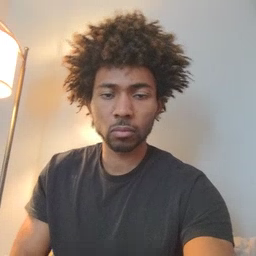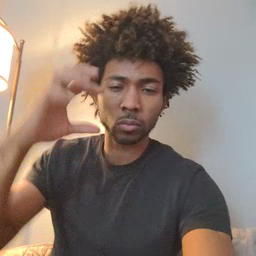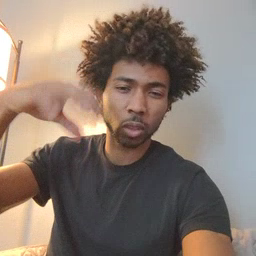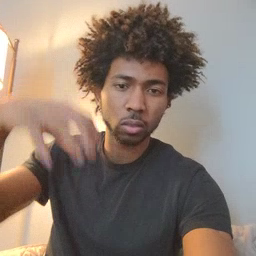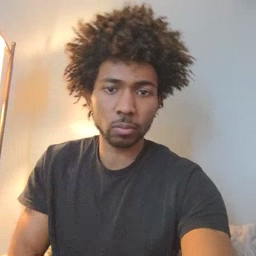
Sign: rain